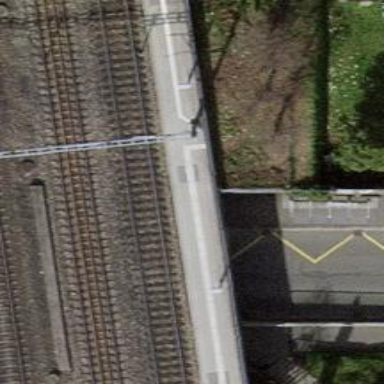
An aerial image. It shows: Sidewalk with asphalt surface. The sidewalk is part of road that goes through tunnel.